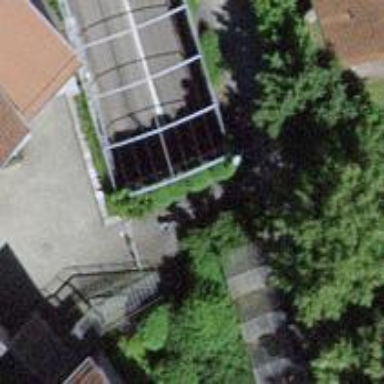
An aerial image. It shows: Parking entrance.